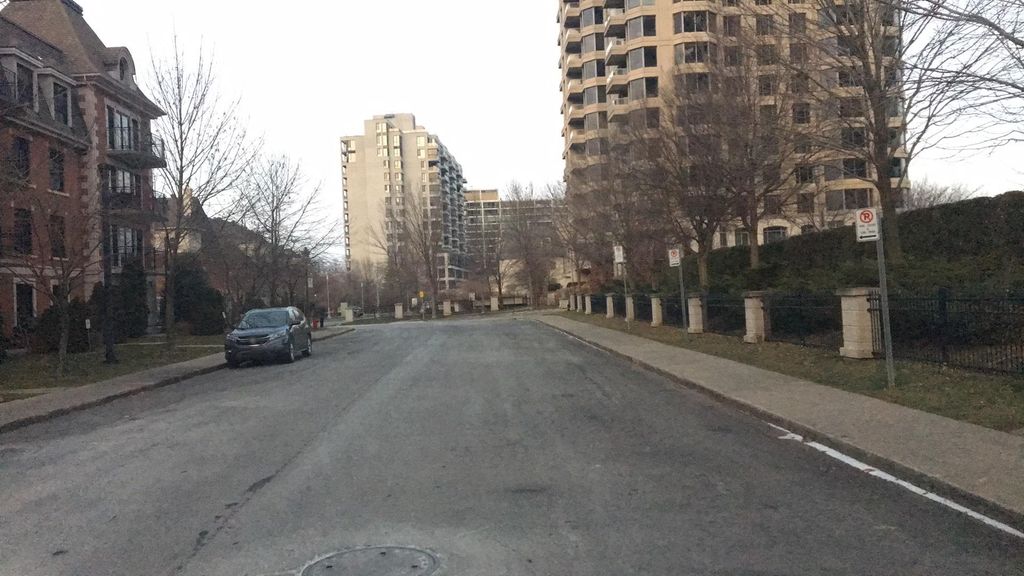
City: montreal